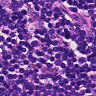
Metastatic tissue present: no